Question: See attached screen shot.
I have made the 4 text box's hyperlinkes to different reports.
Is it possible to have a some sort of formula which will say change the colour of the box when the cursor is hovered over the hyperlink like a webpage button could do?

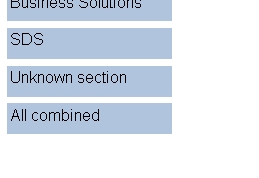
Answer: Unfortunately SSRS does not allow events like 'onHover' etc. The only thing you can do is to provide a label for the entry or to simply color the text using the properties section and set it to underline. However, this would mean at all times it would be underlined and colored.